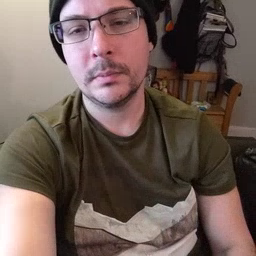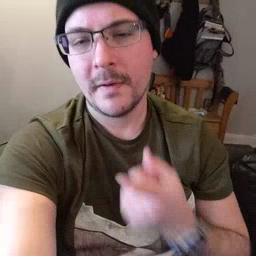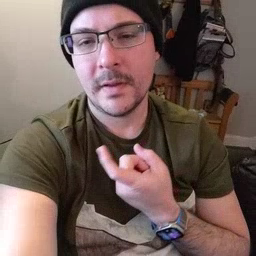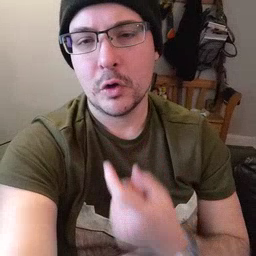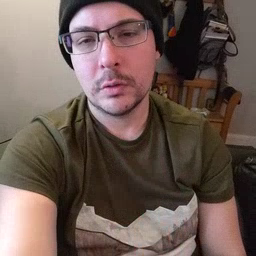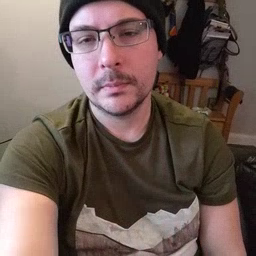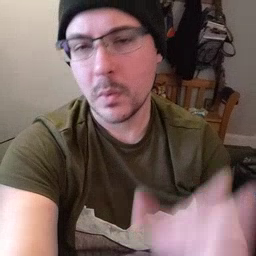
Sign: finger